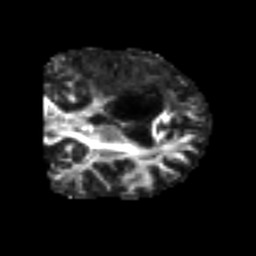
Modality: FA
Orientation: coronal
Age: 43
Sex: male
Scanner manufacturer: siemens
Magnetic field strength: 3 T
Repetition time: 4.999 s
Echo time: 0.07946 s